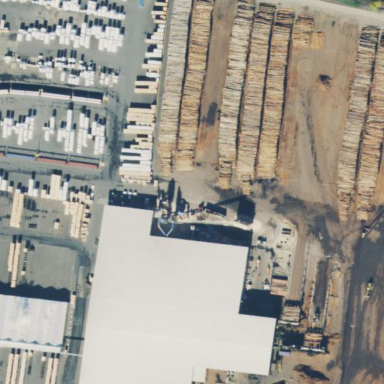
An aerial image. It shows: Sawmill building.